Question: From a three dimensional cartesian coordinate, object A's coordinate can be expressed as xyzwpr (green arrow). And from object A's coordinate world, object B can be also expressed as xyzwpr (blue arrow).
Then can anyone write down the C# code for calculating xyzwpr of object B relative to the original coordinate system (red arrow)?
Say A's coordinate is (30,50,70, -15,44,-80) B (60,90,110, 33,150,-90).
And say the order of the rotation is yaw(z)-> pitch(x) -> roll(y)

--- EDIT ---
Can anyone validate below assumptions?
Assumption for xyz of point B.
xyz of point B, the smaller airplane, can be calculated by adding xyz of point A, the first airplane, and the xyz of B and then applying the 3d rotation of A's wpr on the A's xyz.
The order of doing this is;
1) translate the A point to the origin (subtract A which is translate by -Ax,-Ay,-Az)
2) rotate about the origin (can use 3x3 matrix R0 of A)
3) then translate back. (add A which is translate by +Ax,+Ay,+Az)
Assumption for wpr of point B
is simply succession of rotations of two points. AwApArBwBpBr.
--- SOLVED. A few references with detailed explanation and codes ---
<URL>
<URL>
<URL>
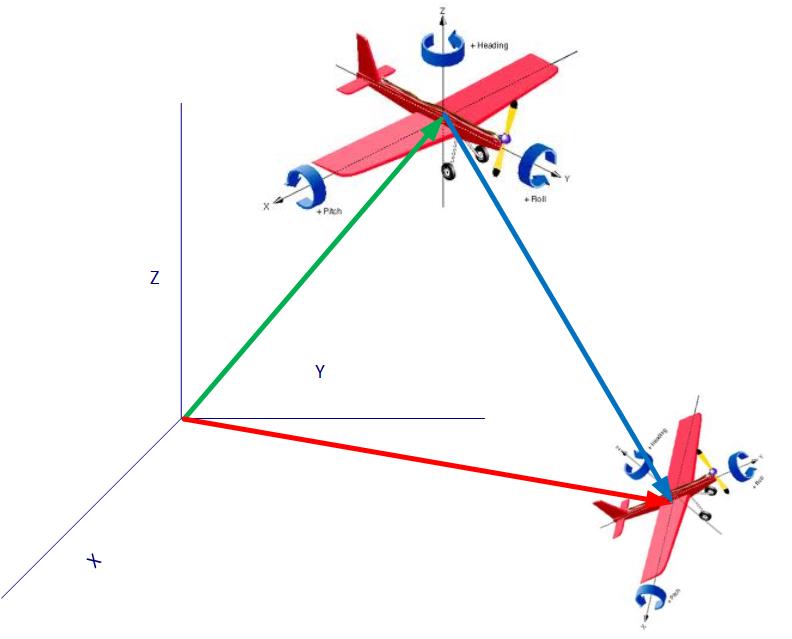
Answer: This question has some issues.
First, I think it's not good practice to request directly for code. Instead, show code you tried, ask for errors in your code, or a better approach, or libraries that may help you.
I would suggest rephrasing your question. Now it looks like "Can anyone do my homework, please?".
What problems are you facing? Maybe you don't want to implement matrix multiplication and you would like to know libraries that already do it, or you don't know how to make the call to atan2.
Once you get matrix multiplication, translation matrix build up, rotation matrix build up and atan2 (made by yourself or by a library), you just have to (pseudocode):
'''
Matrix c = a;
Matrix yaw, pitch, roll;
Matrix pos;
buildTranslationMatrix(pos, x, y, z);
buildRotationZMatrix(yaw, w);
buildRotationXMatrix(pitch, p);
buildRotationYMatrix(roll, r);
mult (c, c, pos); //c = c*pos
mult (c, c, yaw); //c = c*yaw
mult (c, c, pitch);
mult (c, c, roll);
decomposePos(c, x, y, z); // obtain final xyz from c
decomposeAngles(c, w, p, r); // obtain final wpr from c
'''
Note the post-multiplication.
Hope I made a constructive criticism. :)
# EDIT
Second assumption is correct.
Maybe I misunderstood the first one, but I think it's wrong. As I am more used to transformation matrices than to euler angles (and you pointed that link), I understand it this way:
To obtain xyz (as well as wpr) I would compute the transformation matrix, which contains all the values. The final transformation matrix of the second plane, in the original coordinate system, is computed as:
'''
M = TA * RA * TB * RB
'''
('TA' is A translation matrix of plane A and 'RA' is its rotation matrix)
Transformation matrices can be understood this way:
'''
r r r t
r r r t
M = r r r t
s s s w
'''
We only care about rotation and translation. If you multiply 'TA*RA':
'''
1 0 0 x r r r 0 r r r x
0 1 0 y r r r 0 r r r y
0 0 1 z * r r r 0 = r r r z
0 0 0 1 0 0 0 1 0 0 0 1
'''
which is how we understand the coordinate system of A. Remember that this means first rotating, as if it were at the origin, and then translating to position x, y, z. Post-multiplicating means intern transformation, transformation in the mobile coordinate system. So, if we continue post-multiplicating, we will composite the final transformation matrix.
Also, matrices are associative, so
'''
M = (TA * RA) * (TB * RB)
'''
is the same as
'''
M = ((TA * RA) * TB) * RB
'''
### Recapitulation
xyz will be in the last column of 'M' and wpr will have to be decomposed from 3*3 submatrix of 'M'.